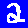
Digit: 2